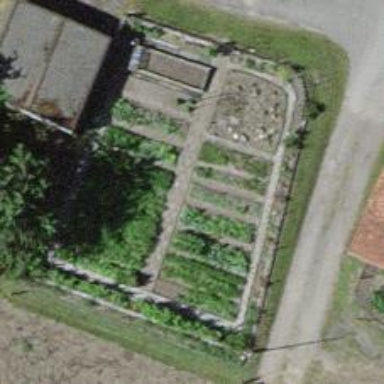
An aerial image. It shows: Farm.